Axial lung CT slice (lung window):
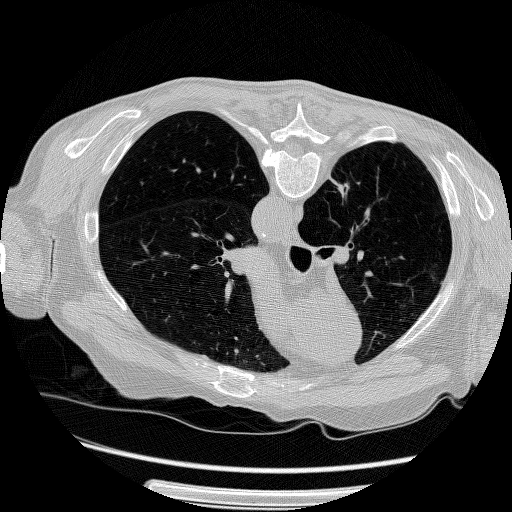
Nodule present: no